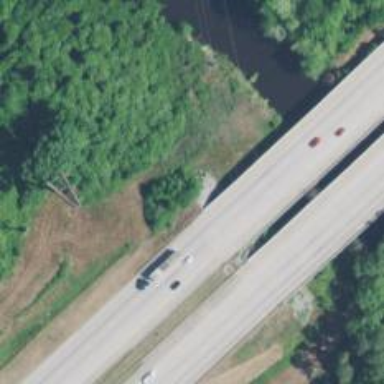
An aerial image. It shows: Motorway bridge.